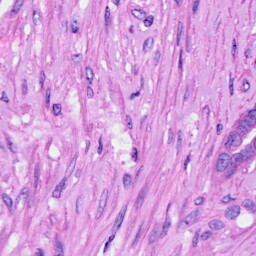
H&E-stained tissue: Ovarian